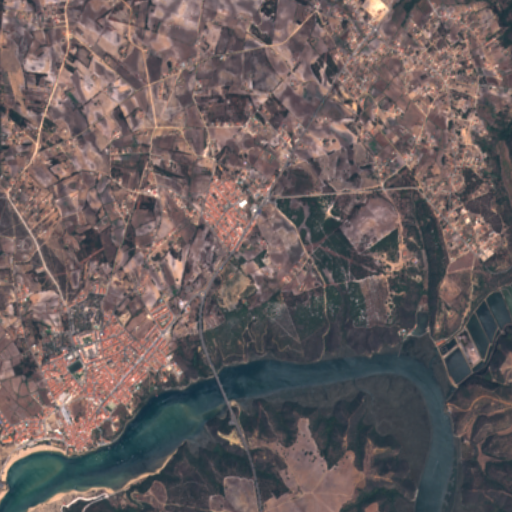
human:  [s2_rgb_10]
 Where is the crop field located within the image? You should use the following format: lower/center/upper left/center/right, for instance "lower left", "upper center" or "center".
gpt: The crop field is located in the center of the image.
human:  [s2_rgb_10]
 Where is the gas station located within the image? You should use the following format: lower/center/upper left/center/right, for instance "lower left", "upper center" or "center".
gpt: The gas station is located in the center of the image.
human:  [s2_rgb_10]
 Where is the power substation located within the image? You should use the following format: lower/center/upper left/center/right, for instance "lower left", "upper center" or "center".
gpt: The power substation is located in the center of the image.
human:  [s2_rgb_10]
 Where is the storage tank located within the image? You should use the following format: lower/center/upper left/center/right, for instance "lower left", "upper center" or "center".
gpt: The storage tank is located in the center of the image.
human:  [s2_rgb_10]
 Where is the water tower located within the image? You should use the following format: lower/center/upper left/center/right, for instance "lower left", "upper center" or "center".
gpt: The water tower is located in the center left of the image.
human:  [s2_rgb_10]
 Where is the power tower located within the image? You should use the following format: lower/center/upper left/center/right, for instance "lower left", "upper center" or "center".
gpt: There is no power tower in the image.